Field crop: maize
Growth stage: 1
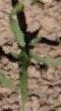
Species: maize